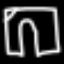
Label: pants